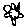
Label: sun